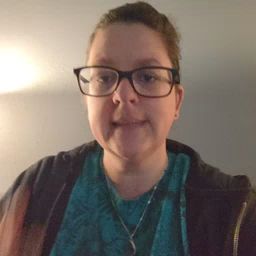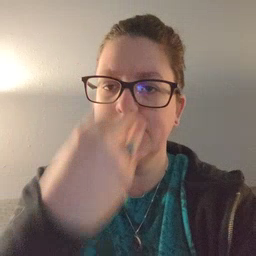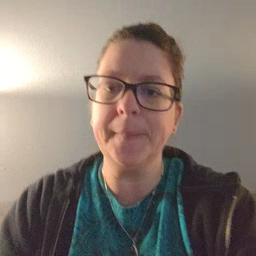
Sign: sleep